Field crop: maize
Growth stage: 2
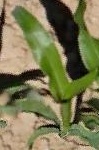
Species: maize